Interaction volume radius: 10 \u00c5
Interaction volume height: 30 \u00c5
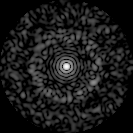
Disorder parameter: 0.8339